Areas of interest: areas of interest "Fairy Tale Forest Paradise"
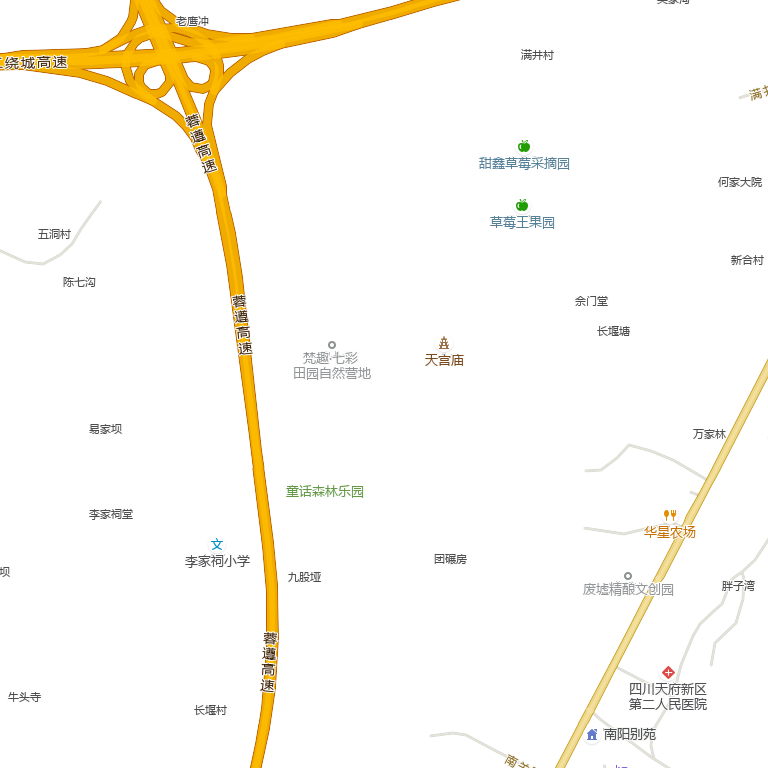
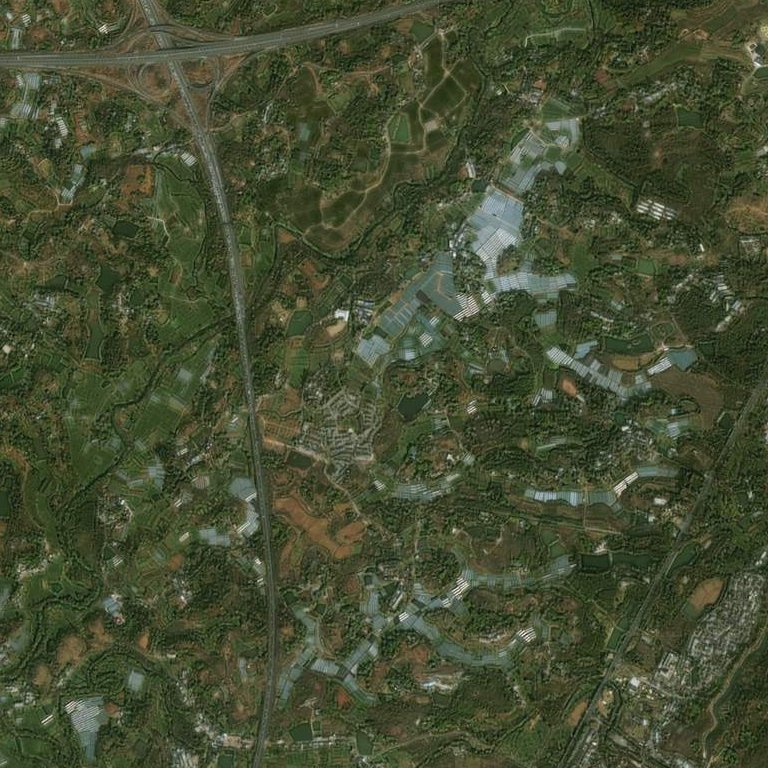